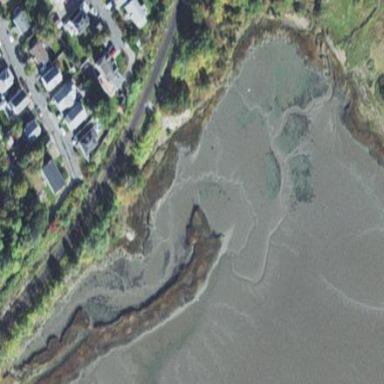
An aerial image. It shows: Saltmarsh wetland.